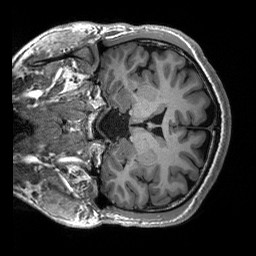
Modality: T1w
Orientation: coronal
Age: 23
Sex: male
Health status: healthy
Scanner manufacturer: siemens
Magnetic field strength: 3 T
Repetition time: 2.53 s
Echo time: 0.00227 s